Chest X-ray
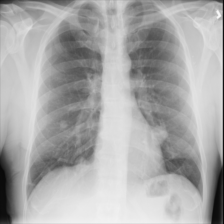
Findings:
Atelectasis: positive
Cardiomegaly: negative
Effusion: negative
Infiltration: negative
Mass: negative
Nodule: negative
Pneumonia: negative
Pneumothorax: positive
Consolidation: negative
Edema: negative
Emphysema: negative
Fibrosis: negative
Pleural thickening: negative
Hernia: negative